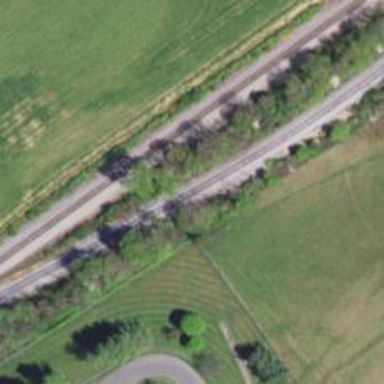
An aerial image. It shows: Railway siding for service.